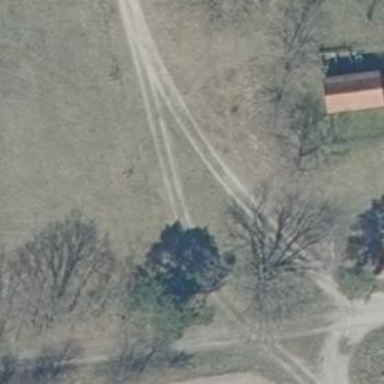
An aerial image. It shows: Sandy track road with grade3 tracktype.